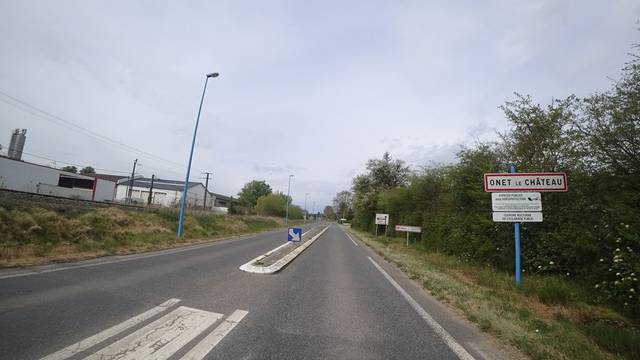
Region: France
Coordinates: 44.362, 2.611